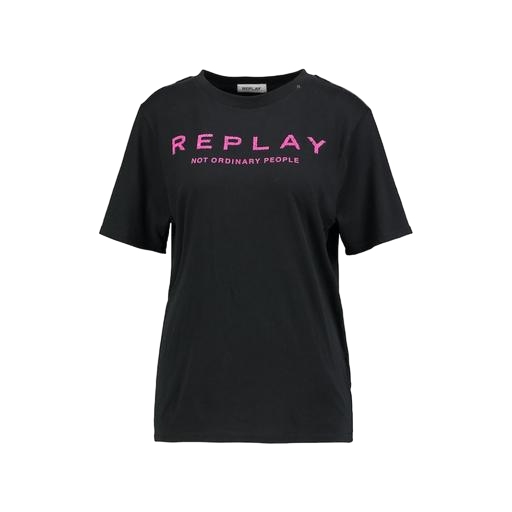
regular t-shirt, graphic tee, boxy fit t-shirt, white background